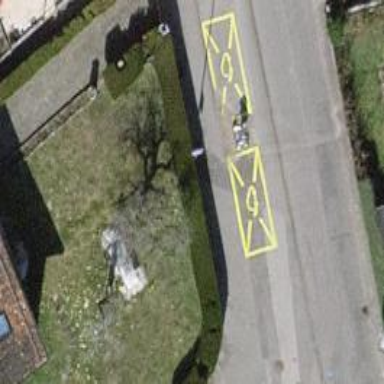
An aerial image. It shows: Charging station.